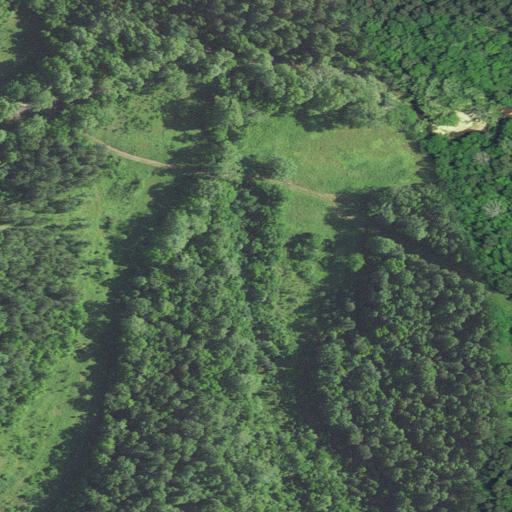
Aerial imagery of valley in Missouri named Well Hollow containing deciduous forest, shrub, mixed forest, and evergreen forest